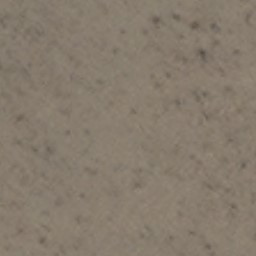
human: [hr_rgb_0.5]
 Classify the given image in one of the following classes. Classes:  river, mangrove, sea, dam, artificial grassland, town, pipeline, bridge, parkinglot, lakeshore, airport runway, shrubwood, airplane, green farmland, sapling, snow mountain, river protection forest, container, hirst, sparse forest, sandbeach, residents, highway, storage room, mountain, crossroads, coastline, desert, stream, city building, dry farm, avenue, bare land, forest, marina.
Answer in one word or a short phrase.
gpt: bare land